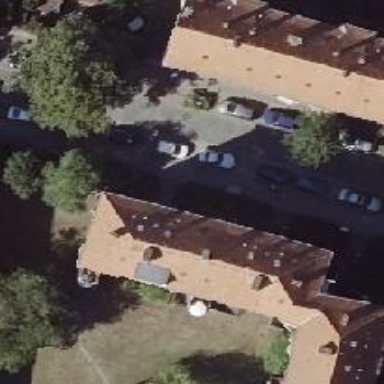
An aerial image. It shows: Residential road with sidewalks on both sides.